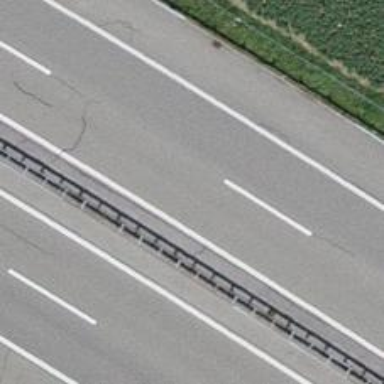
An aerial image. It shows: Motorway.